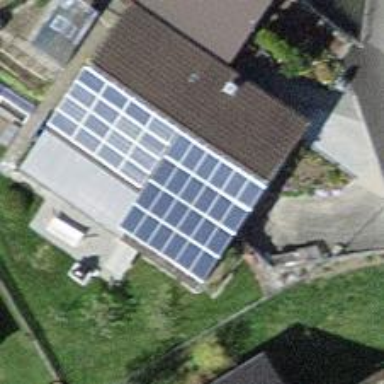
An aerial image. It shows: Solar photovoltaic panel generator.